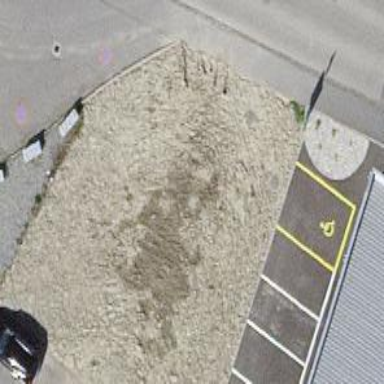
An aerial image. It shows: Charging station.